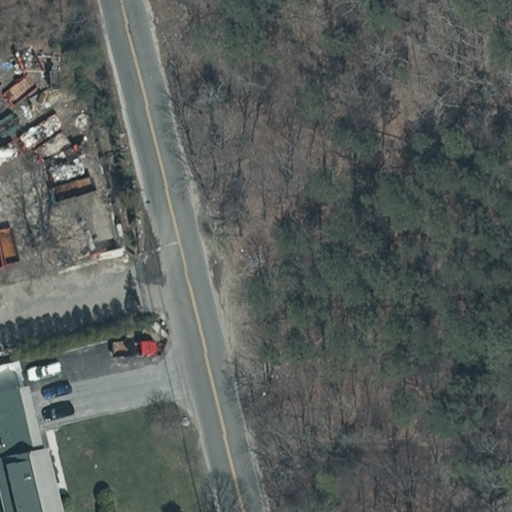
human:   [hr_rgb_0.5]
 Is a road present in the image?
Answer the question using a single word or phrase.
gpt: yes

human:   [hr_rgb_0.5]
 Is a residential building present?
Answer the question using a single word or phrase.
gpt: no

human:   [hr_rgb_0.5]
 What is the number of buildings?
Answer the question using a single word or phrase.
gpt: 1

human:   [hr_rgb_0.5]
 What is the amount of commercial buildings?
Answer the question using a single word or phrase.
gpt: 1

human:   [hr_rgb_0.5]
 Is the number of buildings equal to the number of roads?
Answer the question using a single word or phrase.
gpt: yes

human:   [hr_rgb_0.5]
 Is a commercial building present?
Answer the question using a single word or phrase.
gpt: yes

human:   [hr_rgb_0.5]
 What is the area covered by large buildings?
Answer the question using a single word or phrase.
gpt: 0m2

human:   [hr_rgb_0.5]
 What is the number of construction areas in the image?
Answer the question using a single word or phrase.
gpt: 0

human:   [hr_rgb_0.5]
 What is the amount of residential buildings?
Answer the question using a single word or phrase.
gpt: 0

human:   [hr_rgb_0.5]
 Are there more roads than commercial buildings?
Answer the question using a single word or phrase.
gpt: no

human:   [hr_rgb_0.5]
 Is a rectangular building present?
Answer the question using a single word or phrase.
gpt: yes

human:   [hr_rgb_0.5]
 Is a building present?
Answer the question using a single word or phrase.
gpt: yes

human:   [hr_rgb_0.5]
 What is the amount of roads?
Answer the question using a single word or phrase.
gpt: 1

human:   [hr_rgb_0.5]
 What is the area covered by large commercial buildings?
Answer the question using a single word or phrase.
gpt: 0m2

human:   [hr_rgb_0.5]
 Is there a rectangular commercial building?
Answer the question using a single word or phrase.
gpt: yes

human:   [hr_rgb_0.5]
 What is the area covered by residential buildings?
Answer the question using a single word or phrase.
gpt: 0m2

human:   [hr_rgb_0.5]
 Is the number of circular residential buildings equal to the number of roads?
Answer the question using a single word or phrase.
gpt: no

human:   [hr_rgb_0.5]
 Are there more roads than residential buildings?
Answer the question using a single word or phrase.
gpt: yes

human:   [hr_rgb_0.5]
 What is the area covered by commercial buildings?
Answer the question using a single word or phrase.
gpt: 135m2

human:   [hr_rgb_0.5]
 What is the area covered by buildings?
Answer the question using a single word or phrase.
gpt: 135m2

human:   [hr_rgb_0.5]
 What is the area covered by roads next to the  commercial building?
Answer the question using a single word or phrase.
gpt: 0m2

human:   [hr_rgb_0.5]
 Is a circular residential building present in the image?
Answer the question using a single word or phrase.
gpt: no

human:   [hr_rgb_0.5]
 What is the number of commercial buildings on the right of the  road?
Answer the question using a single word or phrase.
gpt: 0

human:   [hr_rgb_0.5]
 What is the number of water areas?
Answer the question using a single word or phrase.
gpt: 0

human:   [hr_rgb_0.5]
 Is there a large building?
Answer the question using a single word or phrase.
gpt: no

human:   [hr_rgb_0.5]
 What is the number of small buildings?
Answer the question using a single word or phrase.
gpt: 0

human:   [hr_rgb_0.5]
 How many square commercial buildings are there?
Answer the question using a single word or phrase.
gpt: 0

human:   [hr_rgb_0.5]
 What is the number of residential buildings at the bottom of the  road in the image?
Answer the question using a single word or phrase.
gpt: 0

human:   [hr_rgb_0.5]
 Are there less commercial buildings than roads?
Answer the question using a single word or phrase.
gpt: no

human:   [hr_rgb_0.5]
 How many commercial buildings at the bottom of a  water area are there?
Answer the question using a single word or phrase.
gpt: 0

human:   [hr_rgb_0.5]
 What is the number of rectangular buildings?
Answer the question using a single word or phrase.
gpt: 1

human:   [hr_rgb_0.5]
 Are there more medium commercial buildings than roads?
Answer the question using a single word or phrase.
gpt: no

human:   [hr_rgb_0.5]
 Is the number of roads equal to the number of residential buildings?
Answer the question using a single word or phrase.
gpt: no

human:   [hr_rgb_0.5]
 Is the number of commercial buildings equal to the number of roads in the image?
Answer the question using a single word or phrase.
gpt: yes

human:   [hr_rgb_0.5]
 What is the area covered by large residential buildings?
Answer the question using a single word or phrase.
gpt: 0m2

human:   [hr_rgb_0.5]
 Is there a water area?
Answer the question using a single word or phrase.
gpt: no

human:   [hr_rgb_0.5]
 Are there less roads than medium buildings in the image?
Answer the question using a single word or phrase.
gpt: no

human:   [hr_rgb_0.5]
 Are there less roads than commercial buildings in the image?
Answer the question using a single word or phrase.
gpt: no

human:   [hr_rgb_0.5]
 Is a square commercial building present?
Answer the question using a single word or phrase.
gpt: no

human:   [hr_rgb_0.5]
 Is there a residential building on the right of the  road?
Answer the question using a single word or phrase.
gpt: no

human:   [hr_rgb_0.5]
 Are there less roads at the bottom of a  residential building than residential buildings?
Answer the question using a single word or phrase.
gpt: no

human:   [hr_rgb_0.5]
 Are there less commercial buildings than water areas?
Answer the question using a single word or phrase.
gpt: no

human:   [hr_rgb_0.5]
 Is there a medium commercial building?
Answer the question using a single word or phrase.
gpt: yes

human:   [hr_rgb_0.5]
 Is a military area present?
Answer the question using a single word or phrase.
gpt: no

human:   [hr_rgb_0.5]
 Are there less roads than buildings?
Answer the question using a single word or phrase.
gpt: no

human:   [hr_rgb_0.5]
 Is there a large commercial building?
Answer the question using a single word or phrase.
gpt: no

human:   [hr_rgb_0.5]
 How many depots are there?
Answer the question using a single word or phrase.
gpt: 0

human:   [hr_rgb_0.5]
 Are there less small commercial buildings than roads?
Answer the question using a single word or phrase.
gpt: yes

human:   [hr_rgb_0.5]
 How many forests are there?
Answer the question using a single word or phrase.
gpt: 0

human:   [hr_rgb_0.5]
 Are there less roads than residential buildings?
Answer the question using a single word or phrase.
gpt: no

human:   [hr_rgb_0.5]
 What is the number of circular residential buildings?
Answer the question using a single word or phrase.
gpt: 0

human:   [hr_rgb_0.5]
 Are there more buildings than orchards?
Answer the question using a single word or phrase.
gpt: yes

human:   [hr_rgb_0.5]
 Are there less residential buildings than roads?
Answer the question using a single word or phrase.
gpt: yes

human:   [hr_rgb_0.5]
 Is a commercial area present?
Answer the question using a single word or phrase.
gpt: no

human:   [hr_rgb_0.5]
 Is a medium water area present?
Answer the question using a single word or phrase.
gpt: no

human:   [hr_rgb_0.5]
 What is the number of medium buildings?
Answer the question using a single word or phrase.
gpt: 1

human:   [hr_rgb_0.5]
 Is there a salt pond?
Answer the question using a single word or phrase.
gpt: no

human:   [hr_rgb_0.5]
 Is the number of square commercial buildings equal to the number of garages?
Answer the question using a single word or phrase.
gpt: yes

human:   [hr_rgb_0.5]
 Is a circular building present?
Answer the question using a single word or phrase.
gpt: no

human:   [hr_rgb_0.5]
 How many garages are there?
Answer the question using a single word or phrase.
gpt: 0

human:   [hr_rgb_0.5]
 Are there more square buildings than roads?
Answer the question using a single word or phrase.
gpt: no

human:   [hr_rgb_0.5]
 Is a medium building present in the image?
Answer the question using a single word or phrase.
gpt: yes

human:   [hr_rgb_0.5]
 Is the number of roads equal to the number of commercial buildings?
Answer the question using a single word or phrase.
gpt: yes

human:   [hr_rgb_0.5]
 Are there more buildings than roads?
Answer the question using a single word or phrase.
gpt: no